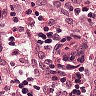
Metastatic tissue present: no